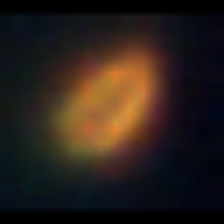
Taxon: Prorocentrum
Group: Dinoflagellates